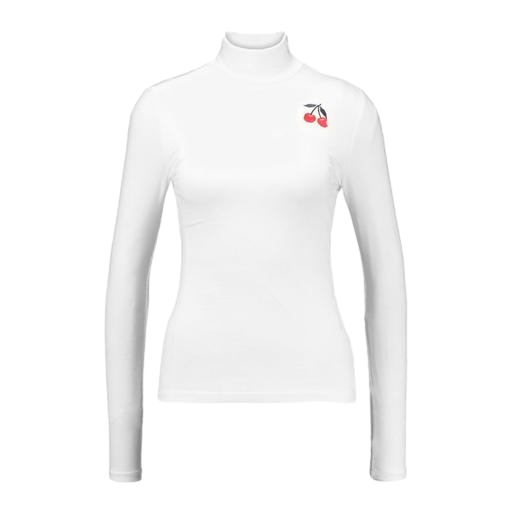
white team usa skinny stretch polo, white women's long-sleeve top, white women's classic long-sleeve t-shirt, white background